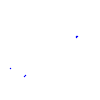
Particle: proton